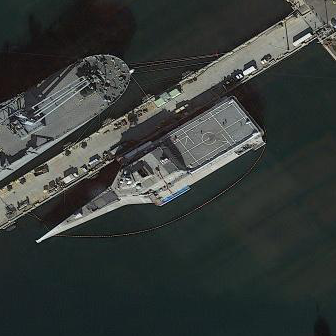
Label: Independence-class_combat_ship